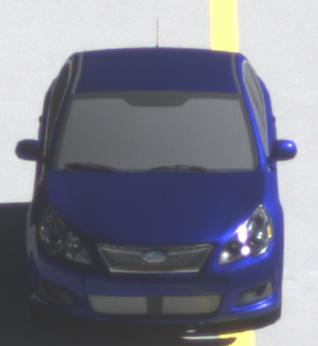
Make: Subaru
Model: Legacy 2.0R
Detailed model: Legacy (IV) Limousine
Model produced from: 2007/09
Model produced until: 2008/10
Doors: 4
Color: blue
Road condition: dry road
Daytime: morning or afternoon
Contrast: high contrast